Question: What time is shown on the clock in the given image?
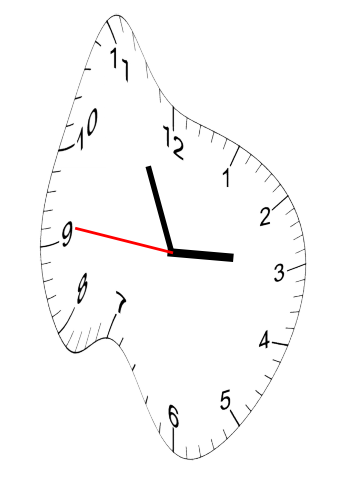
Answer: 02:55:46